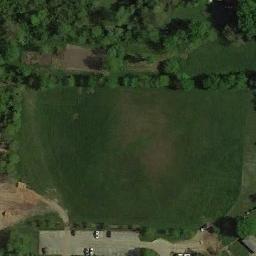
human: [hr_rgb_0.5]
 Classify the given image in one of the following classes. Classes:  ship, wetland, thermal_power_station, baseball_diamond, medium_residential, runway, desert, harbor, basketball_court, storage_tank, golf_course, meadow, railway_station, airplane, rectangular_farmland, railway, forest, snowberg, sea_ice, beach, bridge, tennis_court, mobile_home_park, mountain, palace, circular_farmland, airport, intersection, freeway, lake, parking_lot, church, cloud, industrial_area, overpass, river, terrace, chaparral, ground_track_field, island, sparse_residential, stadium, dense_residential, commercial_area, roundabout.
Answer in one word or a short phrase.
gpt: meadow